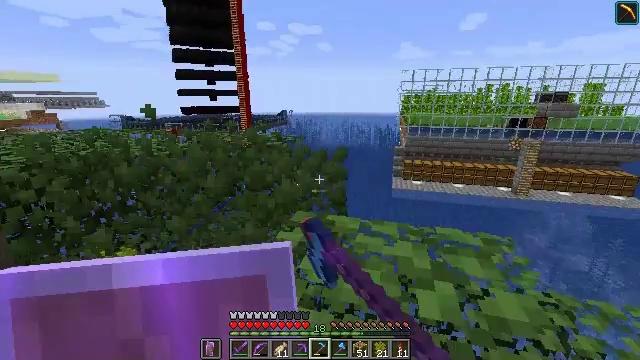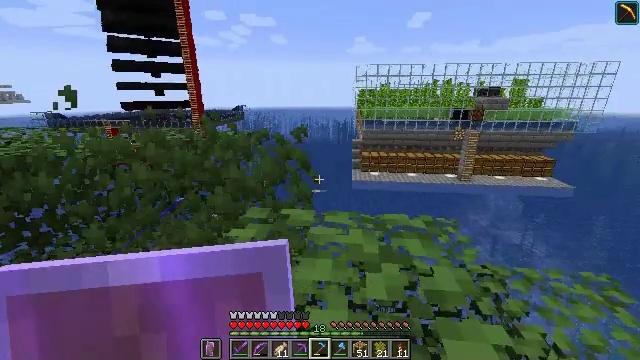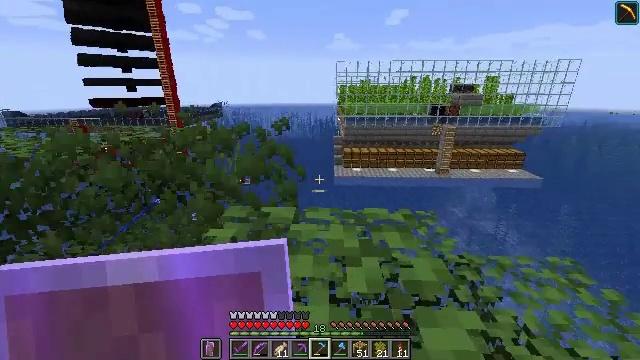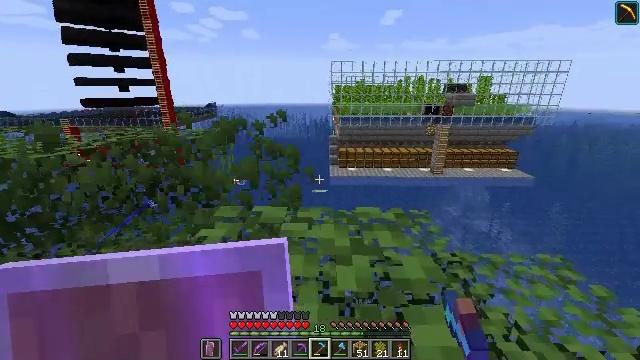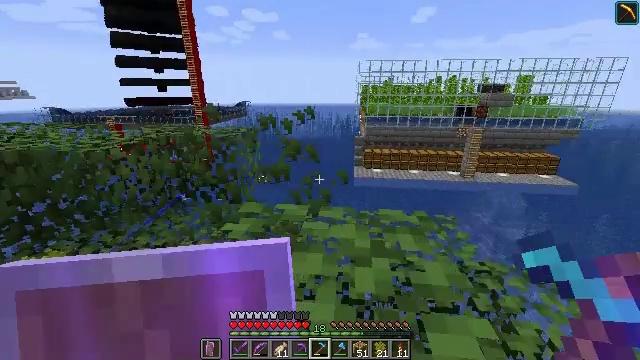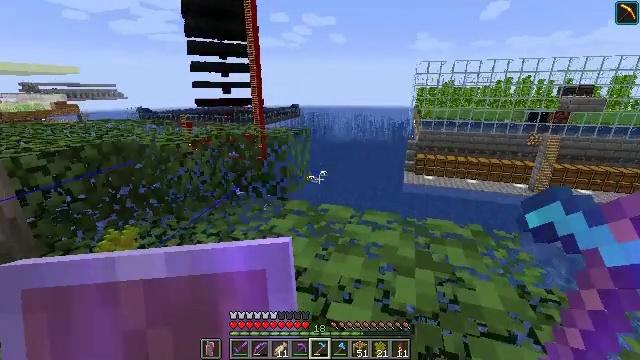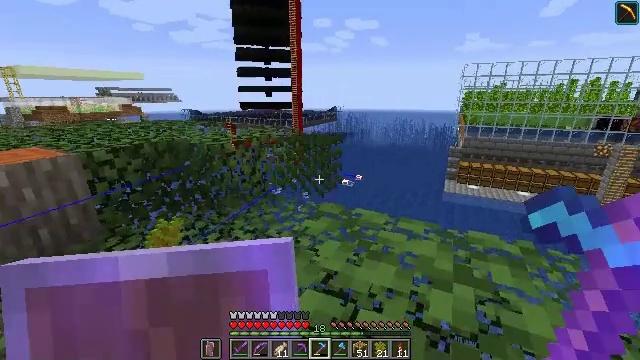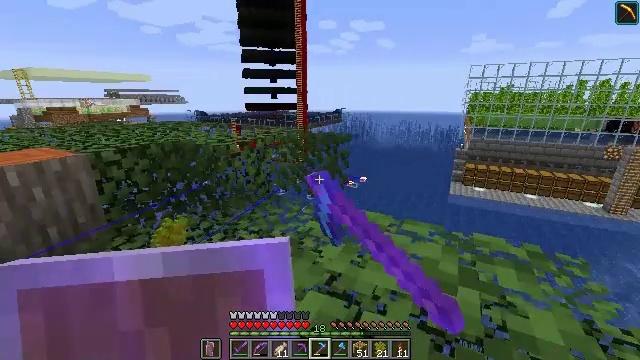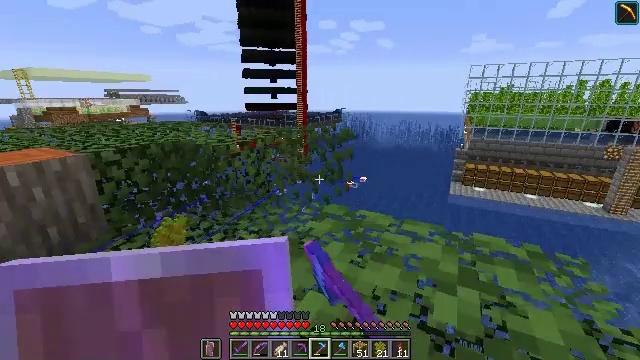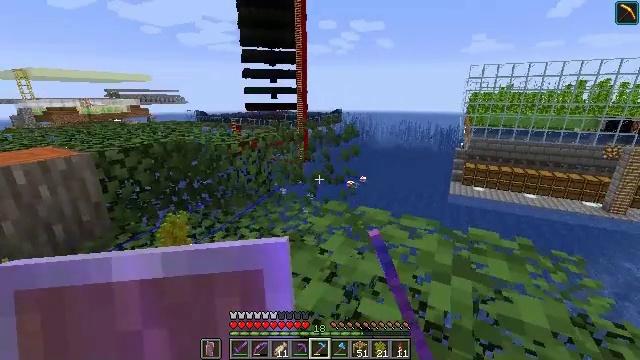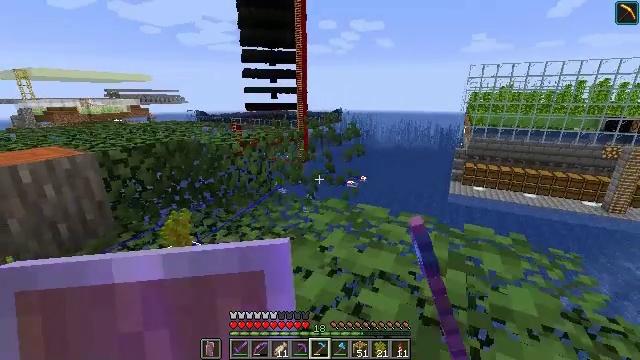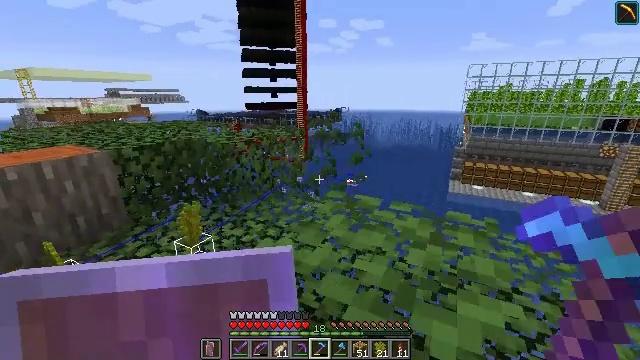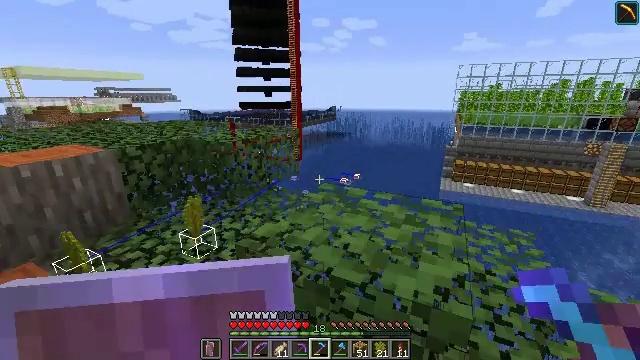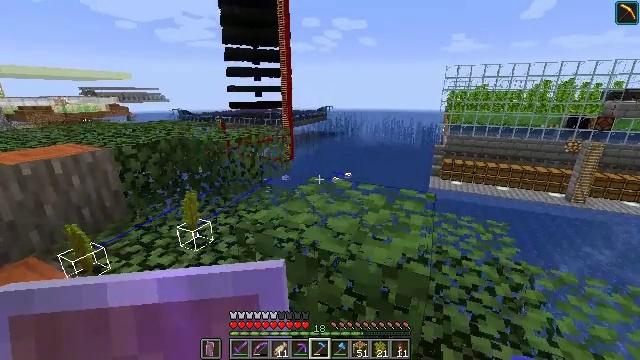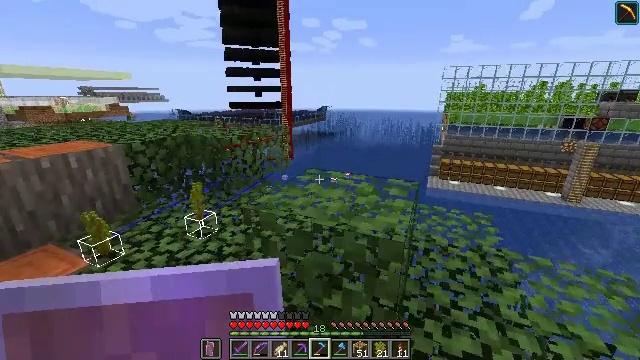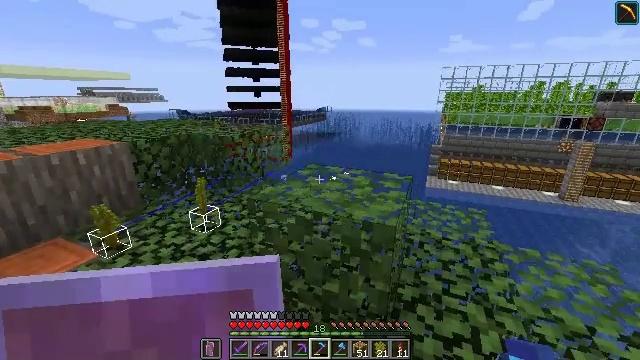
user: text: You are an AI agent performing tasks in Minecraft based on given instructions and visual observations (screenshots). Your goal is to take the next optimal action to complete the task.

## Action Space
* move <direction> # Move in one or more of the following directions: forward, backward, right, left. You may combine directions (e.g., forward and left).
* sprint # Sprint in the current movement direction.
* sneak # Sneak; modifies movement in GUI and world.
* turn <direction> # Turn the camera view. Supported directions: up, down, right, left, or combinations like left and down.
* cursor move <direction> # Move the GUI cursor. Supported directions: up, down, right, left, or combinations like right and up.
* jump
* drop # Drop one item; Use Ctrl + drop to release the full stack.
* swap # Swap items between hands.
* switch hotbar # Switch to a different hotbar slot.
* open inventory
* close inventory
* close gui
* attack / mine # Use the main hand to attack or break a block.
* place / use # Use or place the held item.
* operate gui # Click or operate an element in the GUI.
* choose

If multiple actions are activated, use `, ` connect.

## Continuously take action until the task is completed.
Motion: motion action
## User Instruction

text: Remove acacia leaves from the branches.
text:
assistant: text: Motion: turn right and down, attack / mine
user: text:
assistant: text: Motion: turn right, attack / mine
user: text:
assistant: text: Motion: turn right, attack / mine
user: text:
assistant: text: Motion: turn left, attack / mine
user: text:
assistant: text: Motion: turn left, attack / mine
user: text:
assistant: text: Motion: turn left, attack / mine
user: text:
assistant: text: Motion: turn left, attack / mine
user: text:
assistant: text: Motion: attack / mine
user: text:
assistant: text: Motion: move back, attack / mine
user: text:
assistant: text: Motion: move back, attack / mine
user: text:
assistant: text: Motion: move back, attack / mine
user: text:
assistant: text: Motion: move back, turn right, attack / mine
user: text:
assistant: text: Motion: move back, turn right
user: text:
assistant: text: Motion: move back
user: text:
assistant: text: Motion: no_op
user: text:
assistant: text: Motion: no_op
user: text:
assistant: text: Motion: no_op
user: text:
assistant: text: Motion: attack / mine
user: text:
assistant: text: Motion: attack / mine
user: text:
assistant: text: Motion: attack / mine
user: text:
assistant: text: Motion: no_op
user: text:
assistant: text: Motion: move forward, turn left and up
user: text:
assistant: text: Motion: move forward, turn left and up
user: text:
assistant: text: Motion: move forward, turn left and up
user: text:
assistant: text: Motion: move forward, turn left
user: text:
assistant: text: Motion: move forward
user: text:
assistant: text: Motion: move forward
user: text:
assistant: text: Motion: move forward, turn left
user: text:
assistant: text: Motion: move forward, turn left and down
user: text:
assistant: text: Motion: move forward, turn left and down